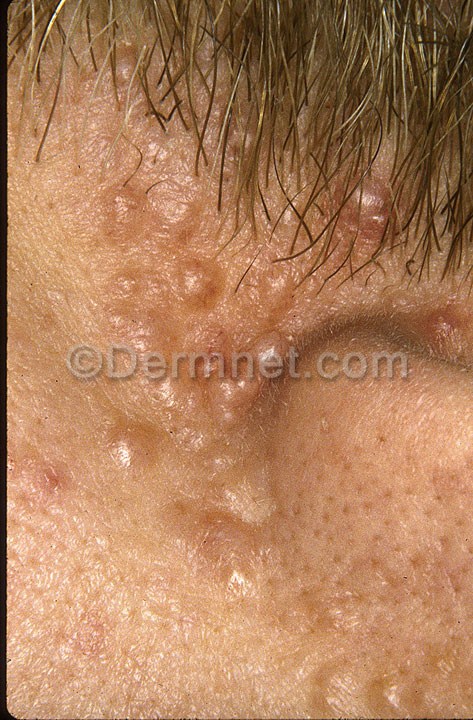
Disease: Systemic Disease